Question: Here I am retrieving user id in Mysql from two rows based onid_no so it will retrieve two separate rows but after that I Want that result should come in single row with comma separated.
query to get records:
'''
SELECT uid FROM 'users' WHERE id_no='f5e3fe73a8';
'''
output:

but expected output
uid=2,1
so how to do this using mysql query?
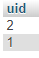
Answer: use 'group_concat'
'''
SELECT group_concat(uid) FROM 'users' WHERE id_no='f5e3fe73a8' Group by id_no
'''
For more informations see <URL>